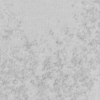
Label: not_dusty